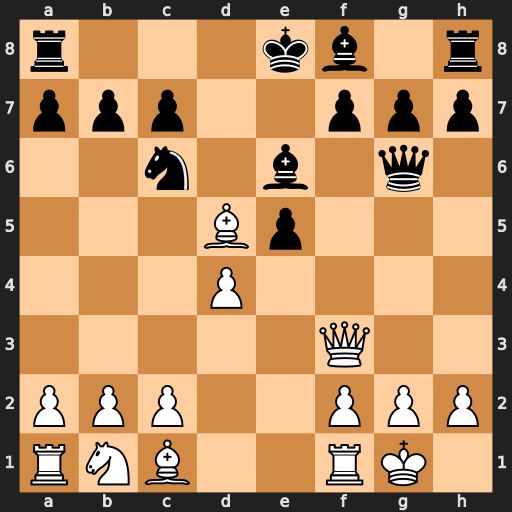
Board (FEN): r3kb1r/ppp2ppp/2n1b1q1/3Bp3/3P4/5Q2/PPP2PPP/RNB2RK1
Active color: w
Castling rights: kq
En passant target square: -
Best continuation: Bxc6+